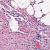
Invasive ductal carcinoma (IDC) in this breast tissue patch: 1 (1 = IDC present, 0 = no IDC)